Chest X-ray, PA view. Patient: 33 years old, sex M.
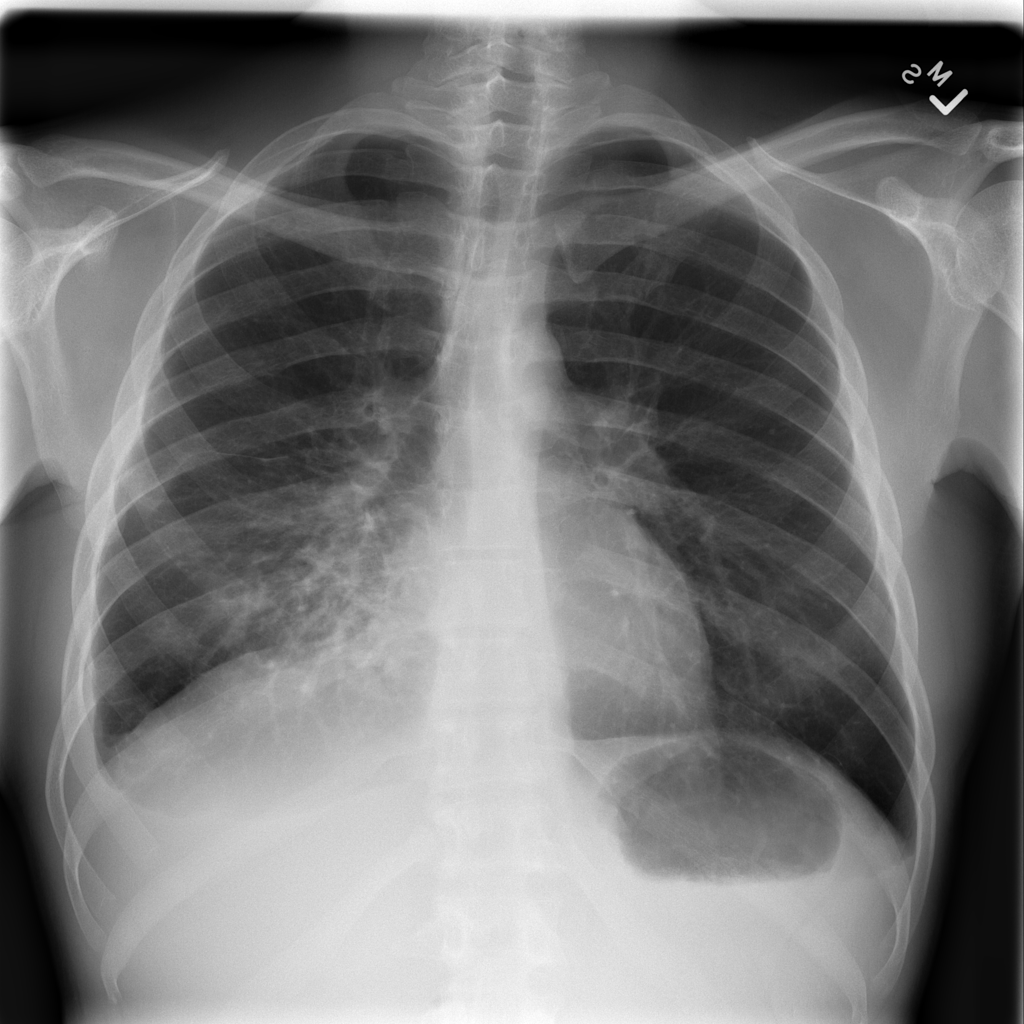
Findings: Consolidation, Effusion